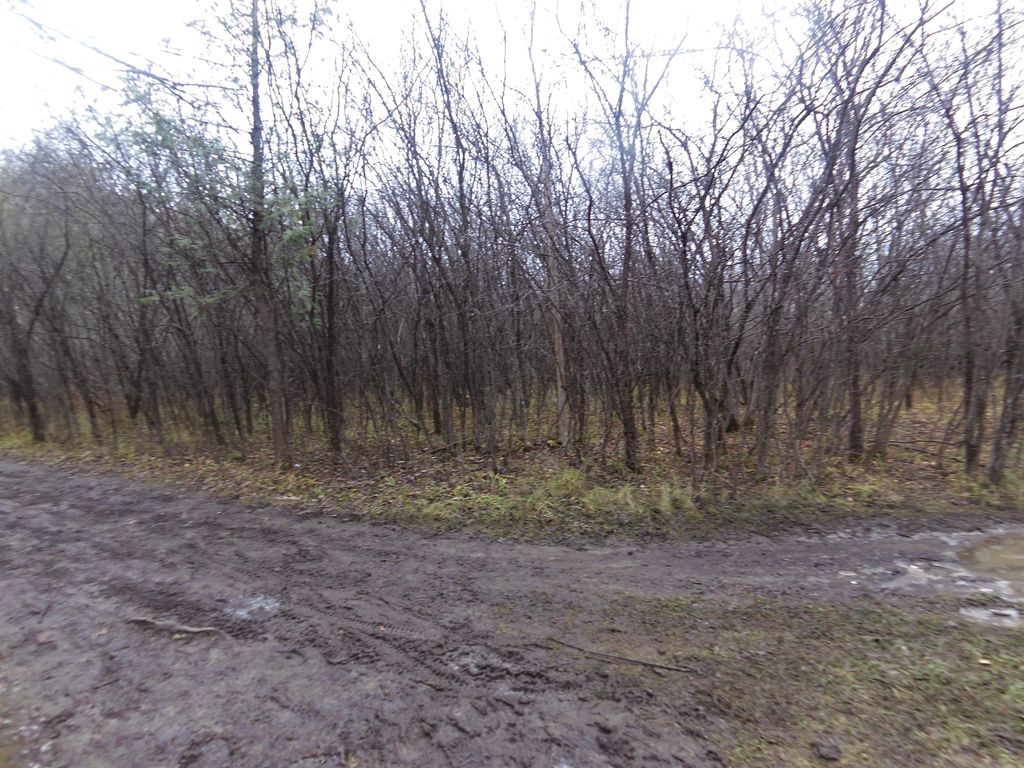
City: ottawa-gatineau